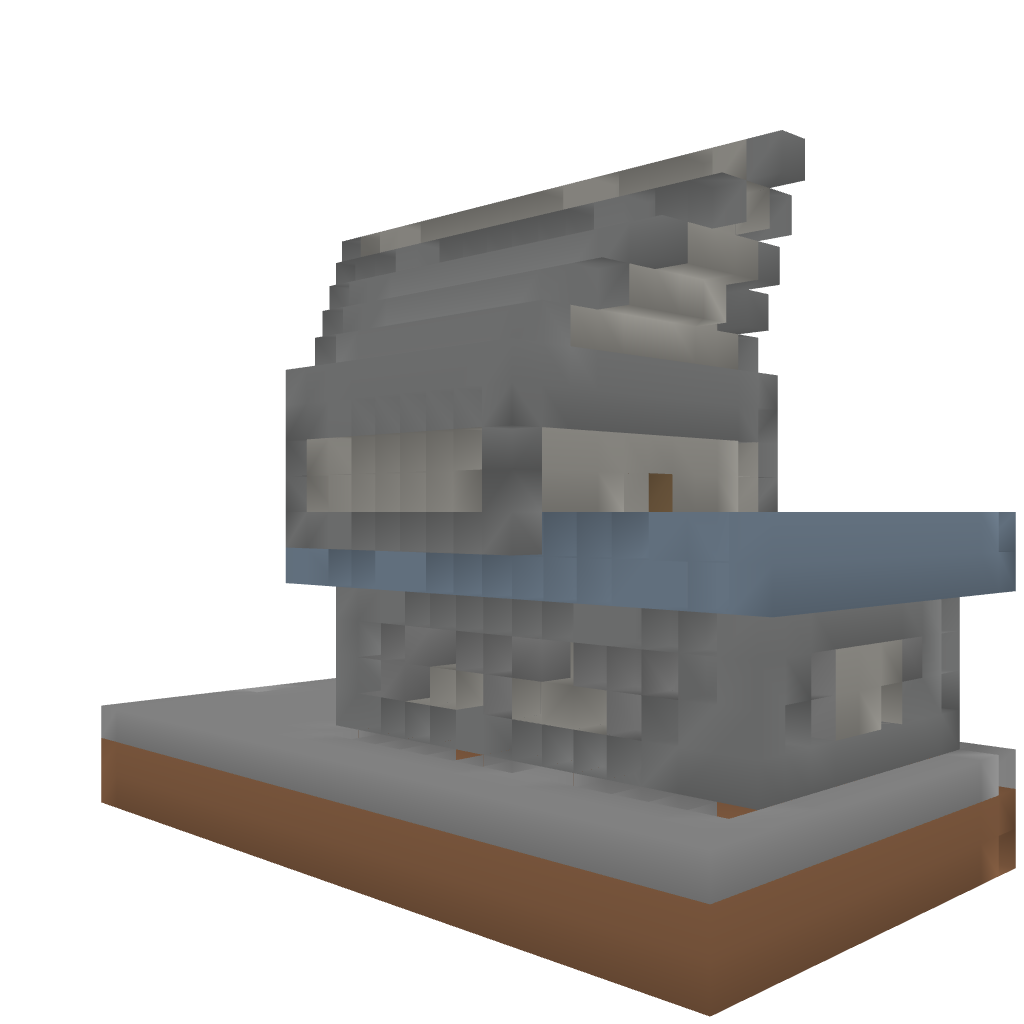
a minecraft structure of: Cozy Little House